Question: I have this problem:
I have 3 tables - (ID,PARTY_ID), (ID), (PARTY_ID,PERSID1,PERSID2) tables have other columns, but they are irrelevant.
is filled with IDs and other two are empty.
Than I have a query, select that returns me this result set (showing only first 10 rows):
'''
REAL_ESTATE_SHARE_ID PERSON_ID1 PERSON_ID2
"4000" "17839" "17838"
"41572" "47306" "47305"
"41573" "47306" "47305"
"41765" "47712" "47711"
"41757" "47714" "47713"
"41803" "47716" "47715"
"41903" "47718" "47717"
"41907" "47720" "47719"
"41910" "47720" "47719"
"41713" "47720" "47719"
'''
This query gives me two owners of REAL_ESTATE_SHARE_ID
Now here is my problem:
For every REAL_ESTATE_SHARE_ID in the result set of my query I need to create new Party (ID in table Party) using sequence P0_PARTY_S, assign this new ID to PARTY_ID column in RL_EST_SH for for IDs from query and create new record in COMM_PROP - record that keeps owners of REAL_ESTATE_SHARE_ID through PARTY_ID.
For better understanding here is simple draw:

I don't know how to do this without losing reference or how to do this at once. I was trying to user cursor, but I am not experienced enough to do so. I guess it is the right way but I don't know how.
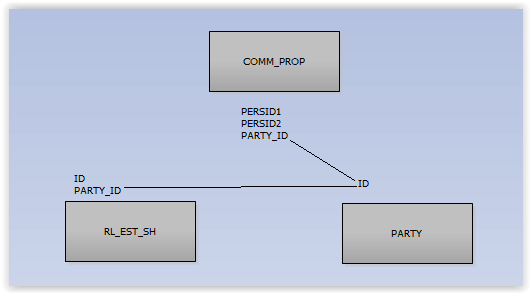
Answer: Well, this is how far I am now...
'''
declare
REAL_ESTATE_SHARE_ID varchar2(19);
PERSON_ID1 VARCHAR2(19);
PERSON_ID2 VARCHAR2(19);
PERS_ID varchar2(19);
CURSOR C1 IS myquery;
BEGIN
OPEN C1;
LOOP
FETCH C1 INTO REAL_ESTATE_SHARE_ID, PERSON_ID1, PERSON_ID2;
EXIT WHEN C1%NOTFOUND;
PERS_ID := P0_PARTY_S.nextval;
INSERT INTO P0_PARTY VALUES (PERS_ID,0,sysdate,':party.Party:party.Person:',sysdate,2,null,'SJM',<PHONE>);
INSERT INTO P5_COMMUNITY_PROPERTY VALUES (P5_COMMUNITY_PROPERTY_S.nextval,'Y',PERS_ID,PERSON_ID1, PERSON_ID2);
UPDATE BIZZTST.R0_RL_EST_SHARE set PARTY_ID = PERS_ID where BIZZTST.R0_RL_EST_SHARE.ID = REAL_ESTATE_SHARE_ID;
END LOOP;
CLOSE C1;
END;
'''
This is causing '00001. 00000 - "unique constraint (%s.%s) violated" on this row:
'''
INSERT INTO P5_COMMUNITY_PROPERTY VALUES (P5_COMMUNITY_PROPERTY_S.nextval,'Y',PERS_ID,PERSON_ID1, PERSON_ID2);
'''
The third row has primary key constraint. Is it possible that my code is wrong and I am inserting same ID every time?
How can I fix it?
Or my whole code is wrong?